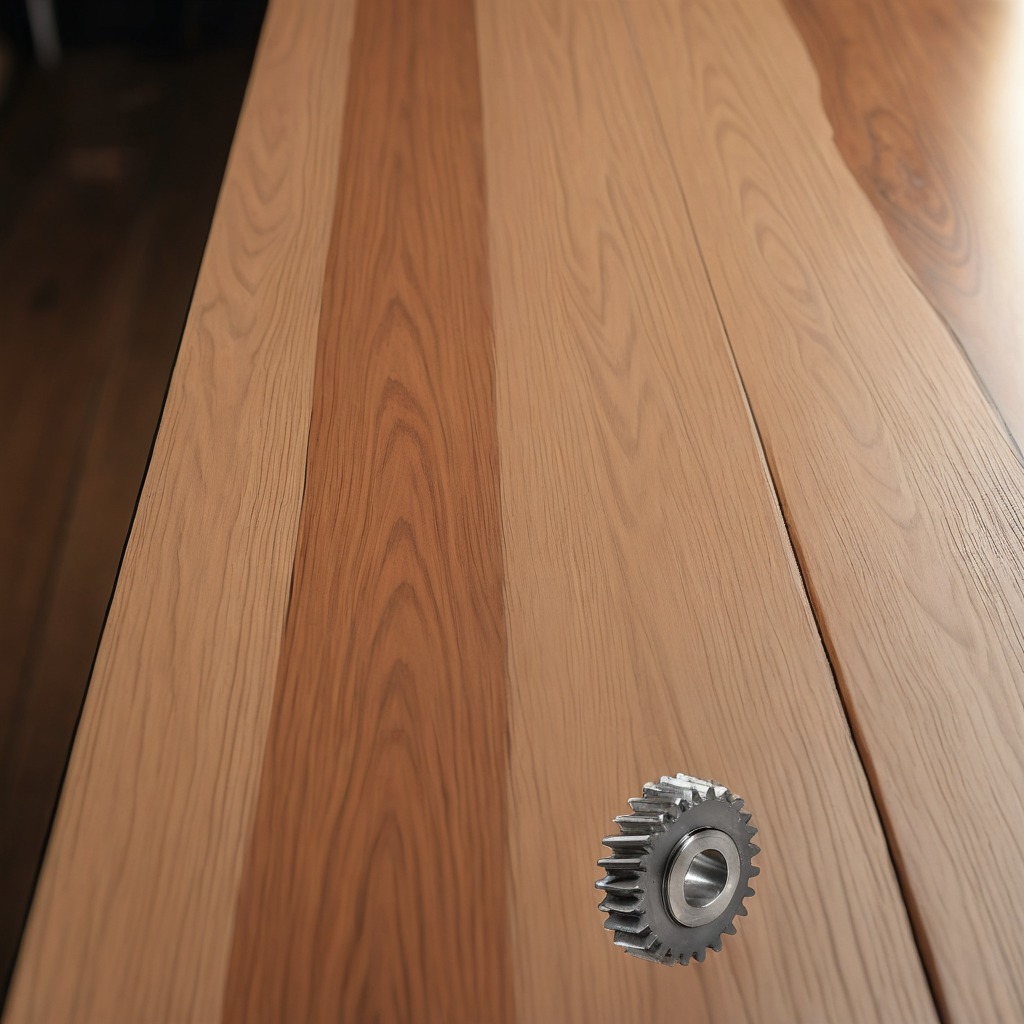
A steel gear with teeth is lying on a wooden table in a carpentry studio.